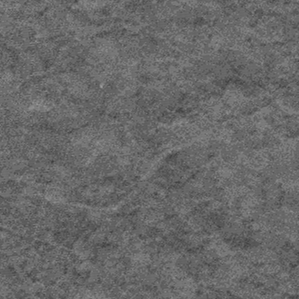
Label: frost